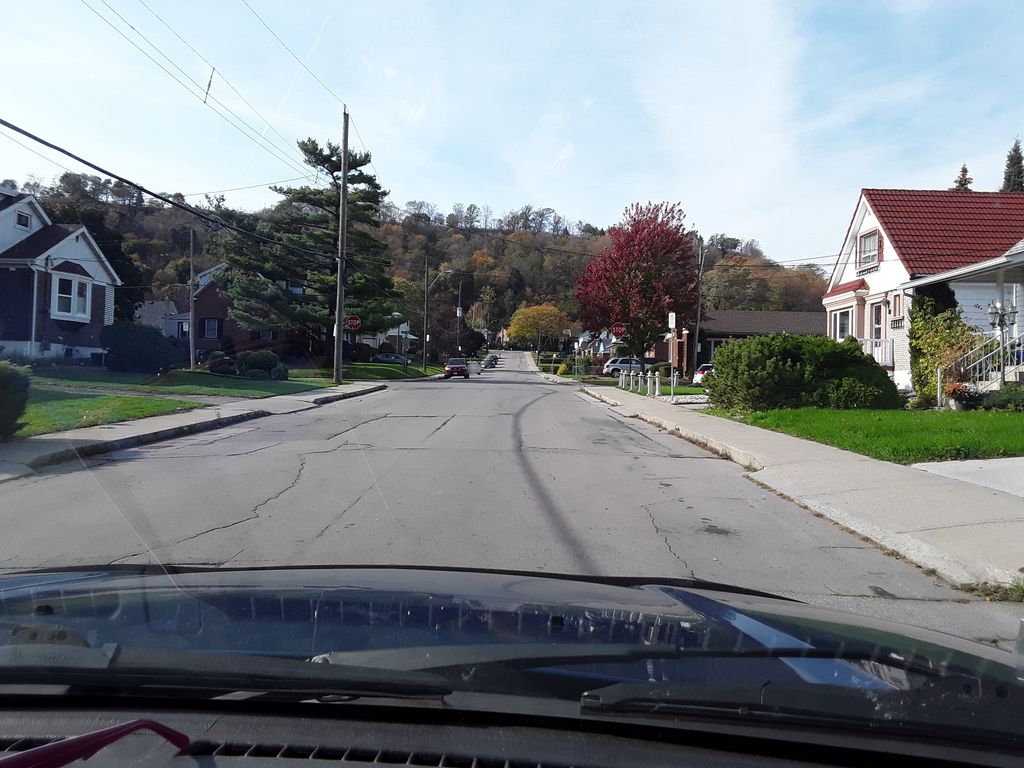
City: hamilton